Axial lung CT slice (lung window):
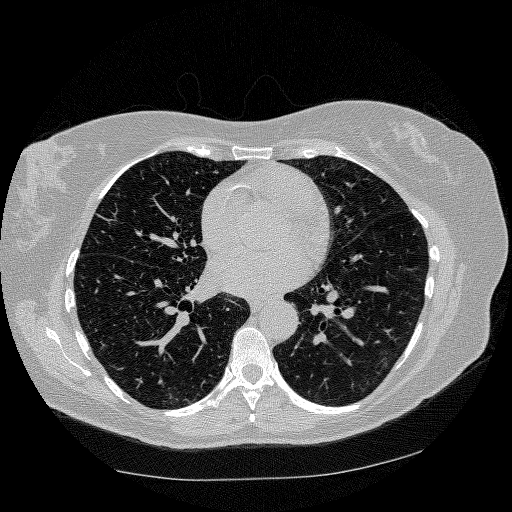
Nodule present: no